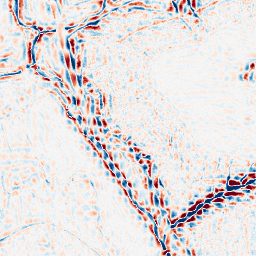
Category: wavelet
Decomposition family: wavelet_dwt
Decomposition parameters: wavelet: db4
level: 3
Upsampling method: cubic_catmull_rom
Upsampling parameters: scale: 8
Upsampling scale: 8